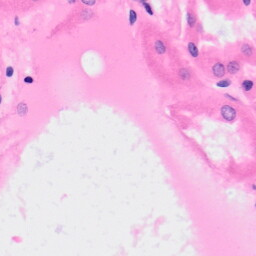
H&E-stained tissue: Kidney